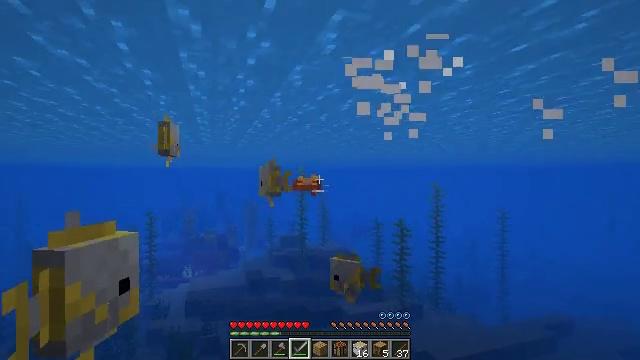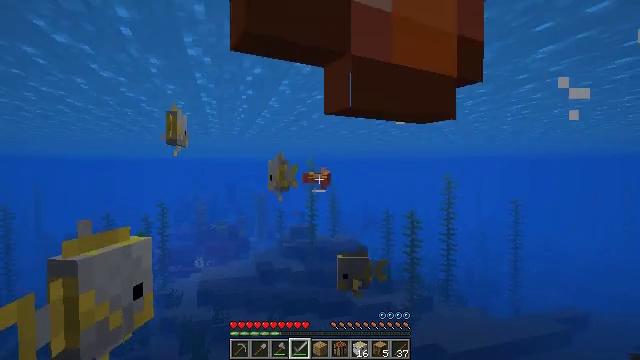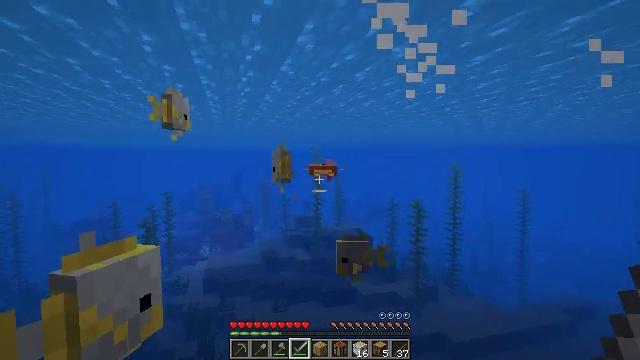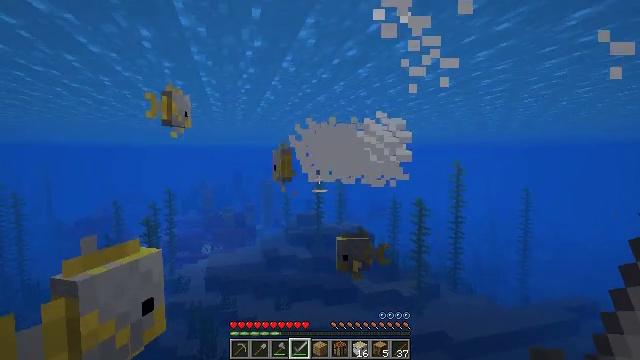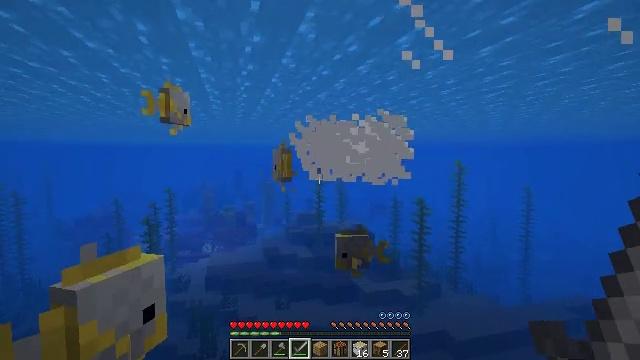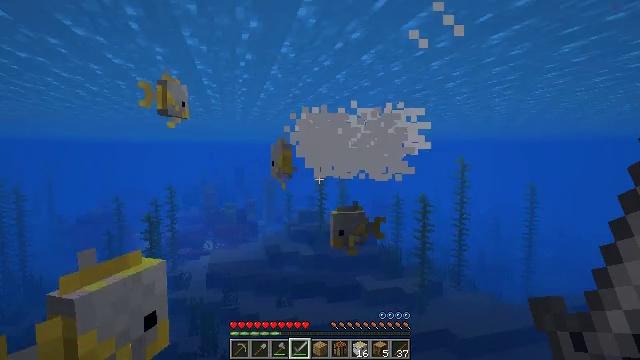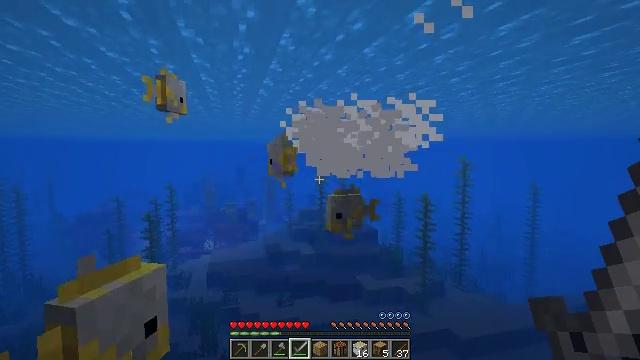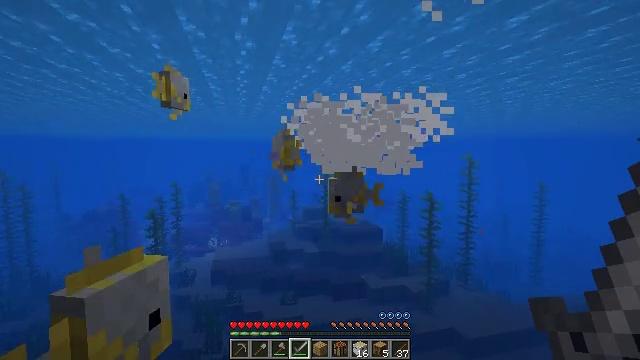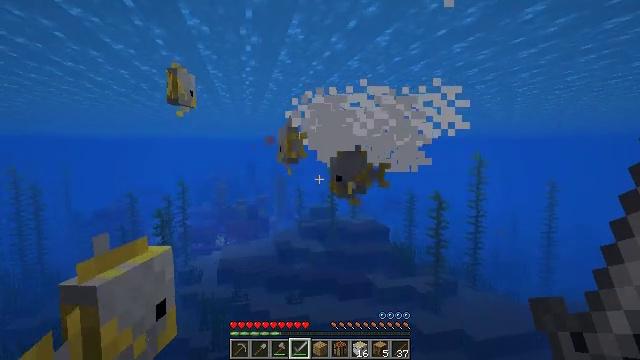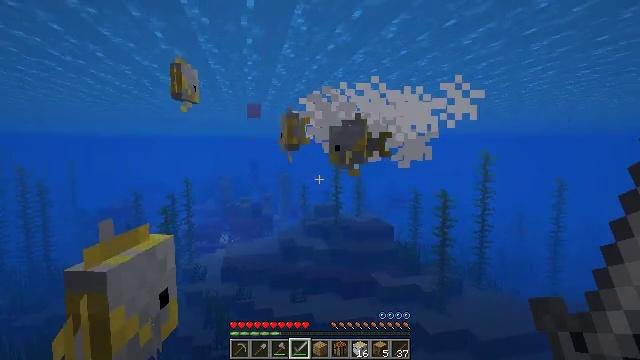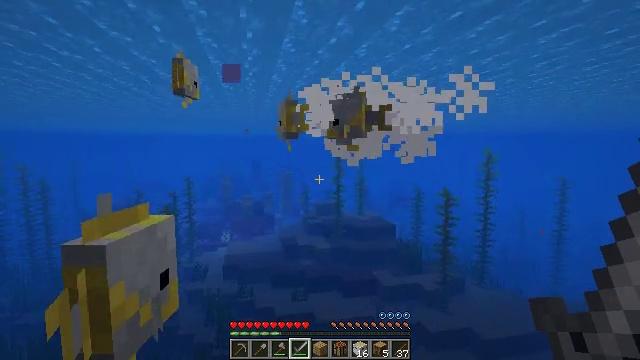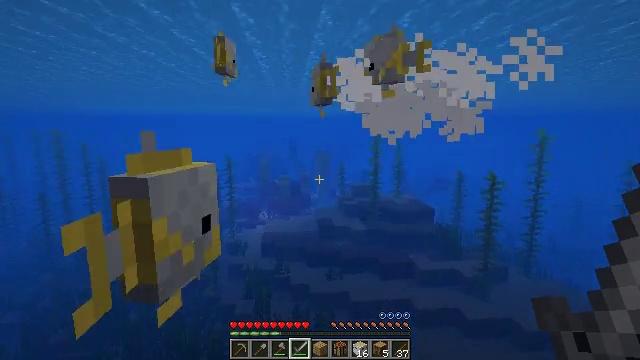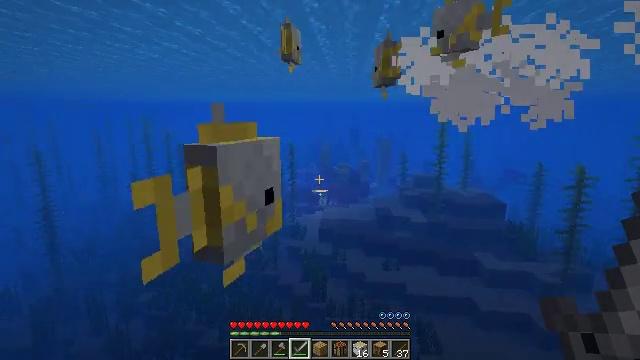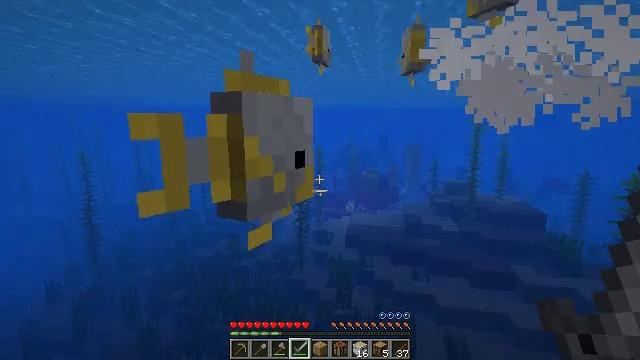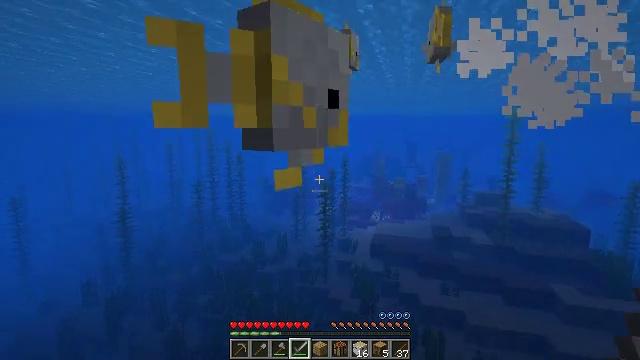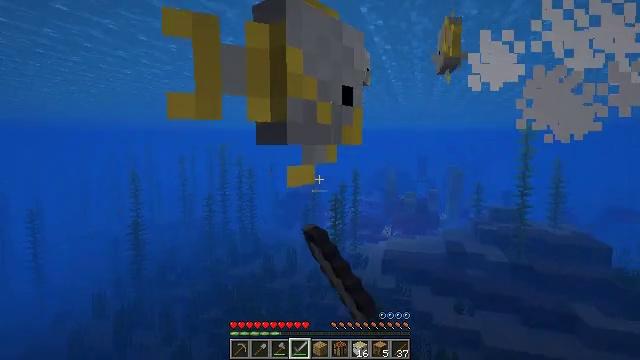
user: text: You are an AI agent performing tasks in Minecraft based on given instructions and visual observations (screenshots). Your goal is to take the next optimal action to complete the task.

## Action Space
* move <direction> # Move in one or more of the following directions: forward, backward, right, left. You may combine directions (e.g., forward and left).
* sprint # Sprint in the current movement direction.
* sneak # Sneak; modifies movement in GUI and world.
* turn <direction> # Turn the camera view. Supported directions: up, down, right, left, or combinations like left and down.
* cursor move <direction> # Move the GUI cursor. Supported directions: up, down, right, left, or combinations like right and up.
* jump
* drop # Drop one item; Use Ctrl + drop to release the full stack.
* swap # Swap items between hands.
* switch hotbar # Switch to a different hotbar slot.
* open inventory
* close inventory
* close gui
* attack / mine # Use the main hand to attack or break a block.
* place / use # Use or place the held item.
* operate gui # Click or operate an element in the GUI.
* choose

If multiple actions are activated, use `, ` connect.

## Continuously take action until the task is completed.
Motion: motion action
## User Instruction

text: Kill the tropical fish.
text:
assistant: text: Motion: move forward, turn left and down
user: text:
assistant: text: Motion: move forward, turn down
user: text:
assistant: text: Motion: move forward
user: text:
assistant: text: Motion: move forward
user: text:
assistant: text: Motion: move forward
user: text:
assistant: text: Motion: move forward
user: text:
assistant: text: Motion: move forward
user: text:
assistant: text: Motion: move forward, turn left
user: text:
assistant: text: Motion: move forward
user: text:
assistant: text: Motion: move forward
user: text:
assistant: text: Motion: move forward, turn left and down
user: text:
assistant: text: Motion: move forward, turn left and down
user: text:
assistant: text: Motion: move forward, turn left
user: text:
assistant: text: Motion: move forward, turn left and up, attack / mine
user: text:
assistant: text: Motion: move forward, turn left and up, attack / mine, jump
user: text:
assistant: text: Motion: move forward, turn left and up, attack / mine, jump
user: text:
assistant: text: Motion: move forward, turn up, jump
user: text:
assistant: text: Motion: move forward, attack / mine, jump
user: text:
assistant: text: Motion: attack / mine